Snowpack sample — Loveland Pass, Silver Plume, Colorado, USA (1/12/25, 11:40 AM MST)
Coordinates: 39.66, -105.88
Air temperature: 7 °F
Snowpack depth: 140 cm
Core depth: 10 cm
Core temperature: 41 °F
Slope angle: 11°, slope face: 30°
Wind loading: high
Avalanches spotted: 2
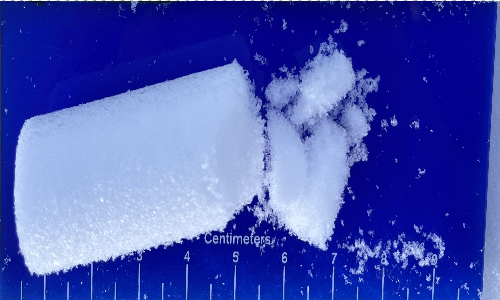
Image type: core
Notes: Pilot using slightly modified coring method that took too large segment for snow profile picturing, advised not to use in higher level models. Two avalanche on south face nearby, partially cloudy with light snow in the last 24 hours. Lots of wind loading on eastern features.